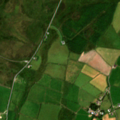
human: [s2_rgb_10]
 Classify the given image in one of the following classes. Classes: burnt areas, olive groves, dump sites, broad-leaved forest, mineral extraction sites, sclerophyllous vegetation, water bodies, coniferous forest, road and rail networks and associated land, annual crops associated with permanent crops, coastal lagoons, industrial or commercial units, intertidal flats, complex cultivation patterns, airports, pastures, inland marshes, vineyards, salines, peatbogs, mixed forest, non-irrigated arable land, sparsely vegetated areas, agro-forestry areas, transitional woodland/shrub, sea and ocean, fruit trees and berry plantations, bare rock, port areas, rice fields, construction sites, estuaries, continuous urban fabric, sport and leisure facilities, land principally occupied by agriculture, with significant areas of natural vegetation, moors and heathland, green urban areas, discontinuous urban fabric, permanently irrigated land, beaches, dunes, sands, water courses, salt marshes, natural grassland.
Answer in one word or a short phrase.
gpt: pastures, moors and heathland